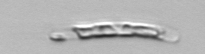
Label: Guinardia_striata